Question: How can I make 'QGraphicsView' look flat? It looks like this:

I don't want the outline to be shown.
Thanks!
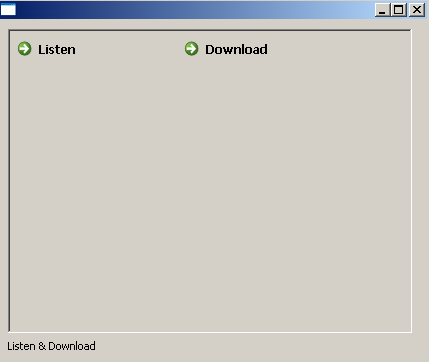
Answer: 'QGraphicsView' inherits from 'QFrame'. Use the <URL>.